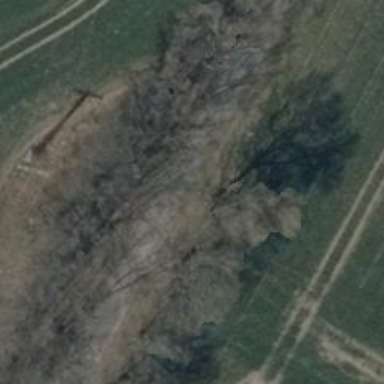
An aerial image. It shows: Row of trees in natural setting.